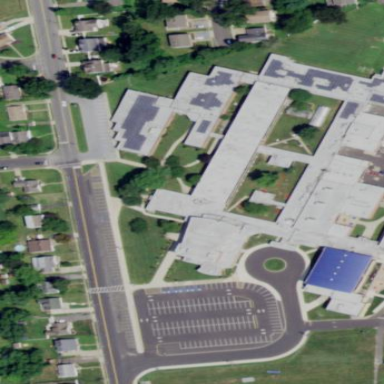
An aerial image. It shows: School building.